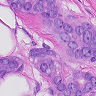
Metastatic tissue present: yes